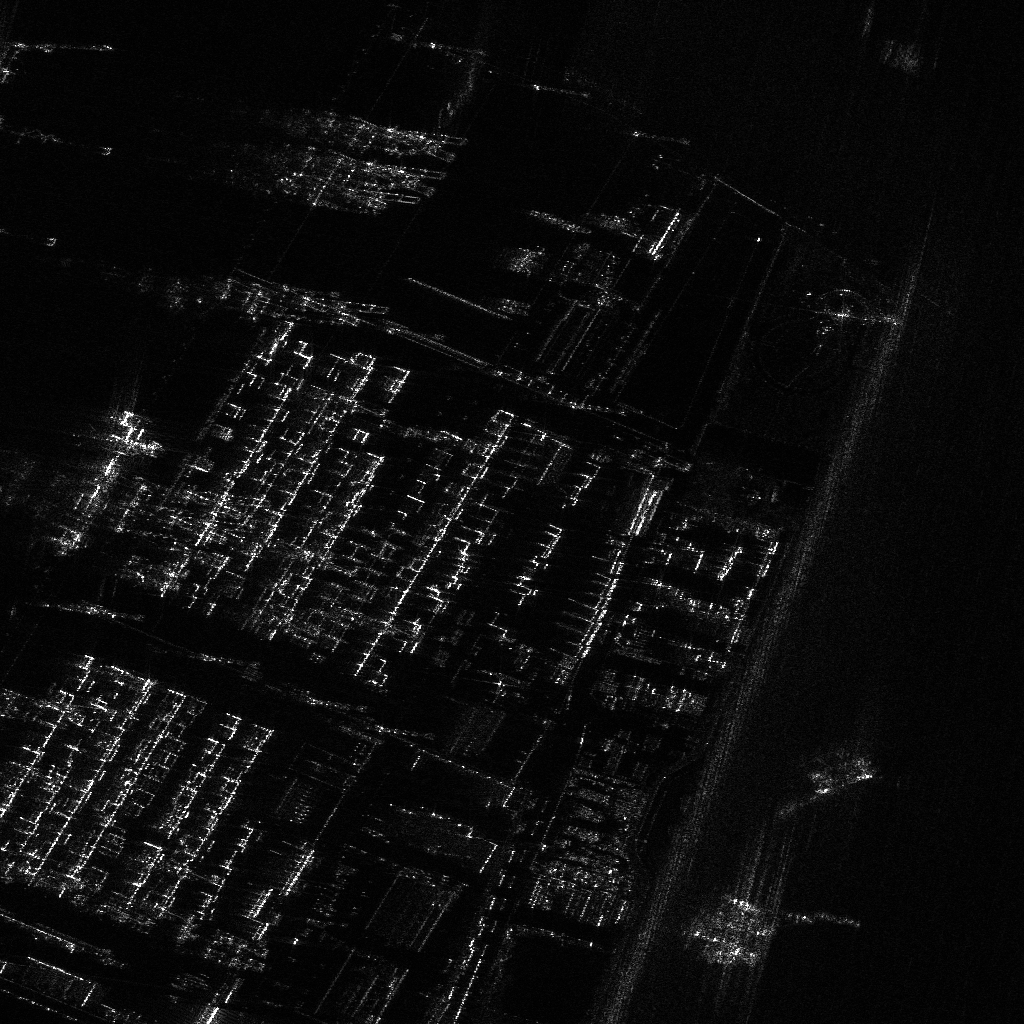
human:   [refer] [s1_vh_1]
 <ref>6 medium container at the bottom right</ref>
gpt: <box>[[69, 87, 74, 89, 9], [75, 88, 79, 89, 15], [68, 89, 75, 91, 17], [68, 92, 73, 93, 16], [67, 91, 73, 92, 17], [79, 89, 84, 90, 16]]</box>

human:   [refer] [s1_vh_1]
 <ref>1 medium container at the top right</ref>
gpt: <box>[[85, 4, 89, 6, 21]]</box>